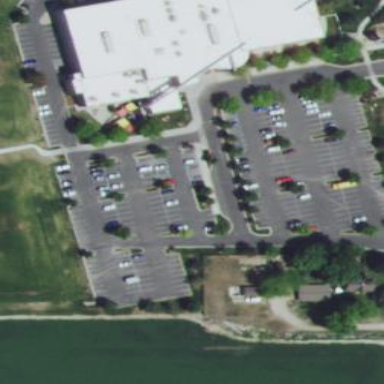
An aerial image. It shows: Parking area.